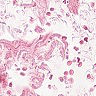
Metastatic tissue present: no